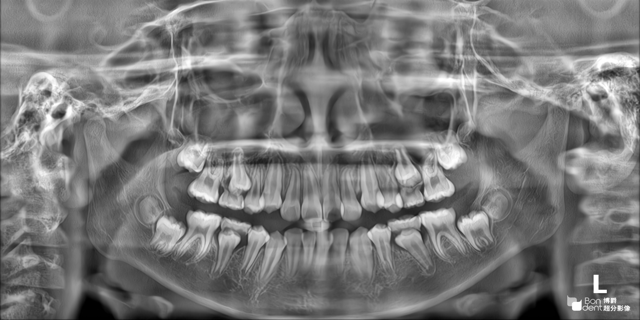
adult